Interaction volume radius: 5 \u00c5
Interaction volume height: 30 \u00c5
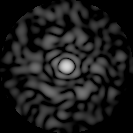
Disorder parameter: 0.8434